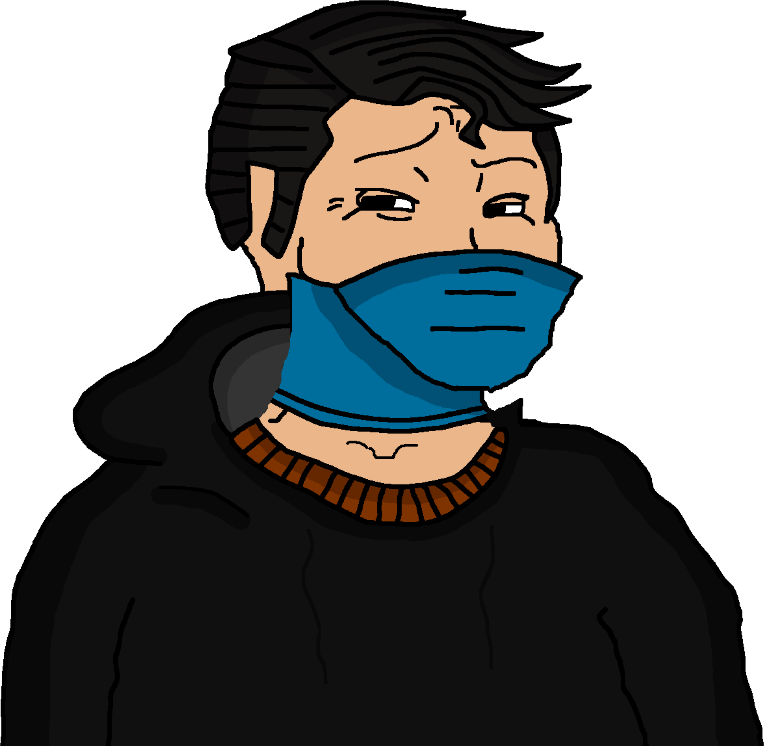
Label: 5_Smugjak